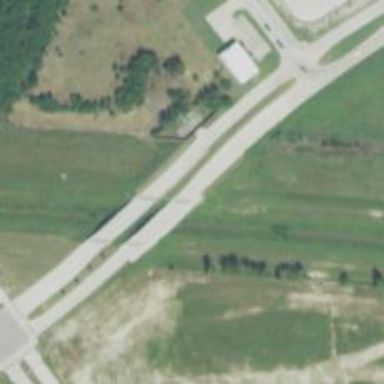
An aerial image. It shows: Secondary road with bridge.